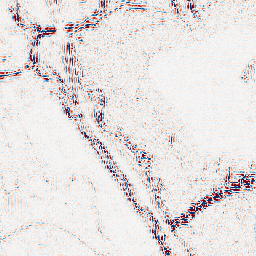
Category: wavelet
Decomposition family: wavelet_reverse_biorthogonal
Decomposition parameters: wavelet: rbio2.4
level: 2
Upsampling method: quintic
Upsampling parameters: scale: 8
Upsampling scale: 8